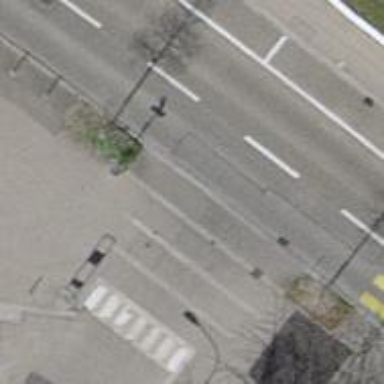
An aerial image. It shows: Residential road with asphalt surface. Both sides of the road have sidewalks. There are trolley wires installed for forward movement.